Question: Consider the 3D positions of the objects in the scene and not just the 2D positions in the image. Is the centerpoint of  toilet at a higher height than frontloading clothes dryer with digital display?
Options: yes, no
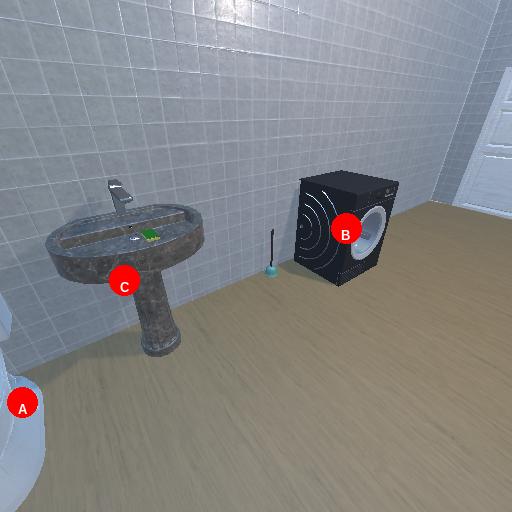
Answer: yes